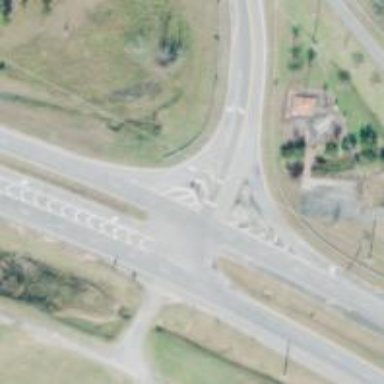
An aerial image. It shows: Asphalt trunk link road.